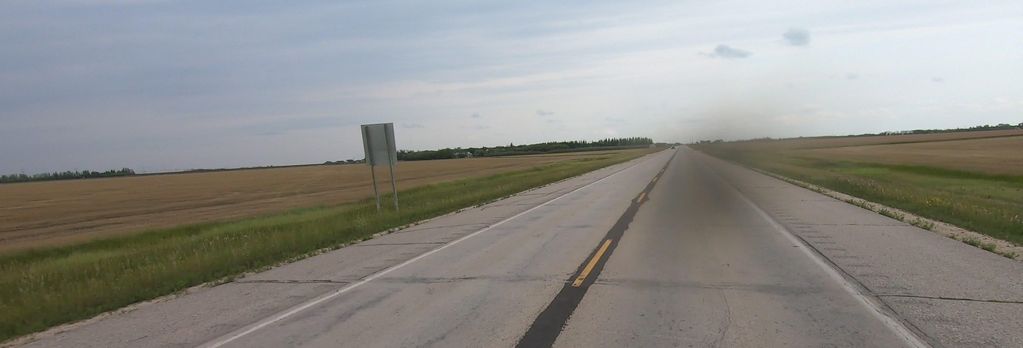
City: winnipeg